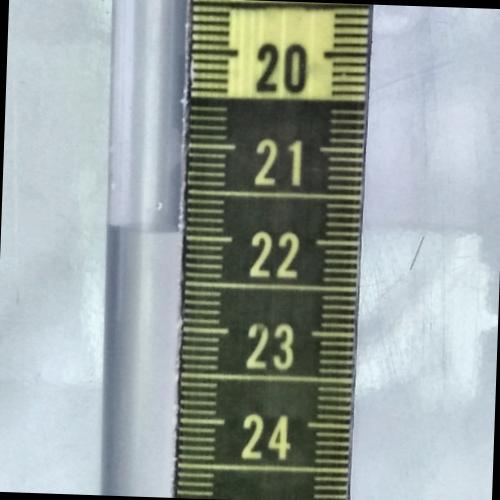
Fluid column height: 21.9 cm